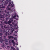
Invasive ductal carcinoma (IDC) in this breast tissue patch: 0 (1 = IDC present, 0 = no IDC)